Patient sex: M
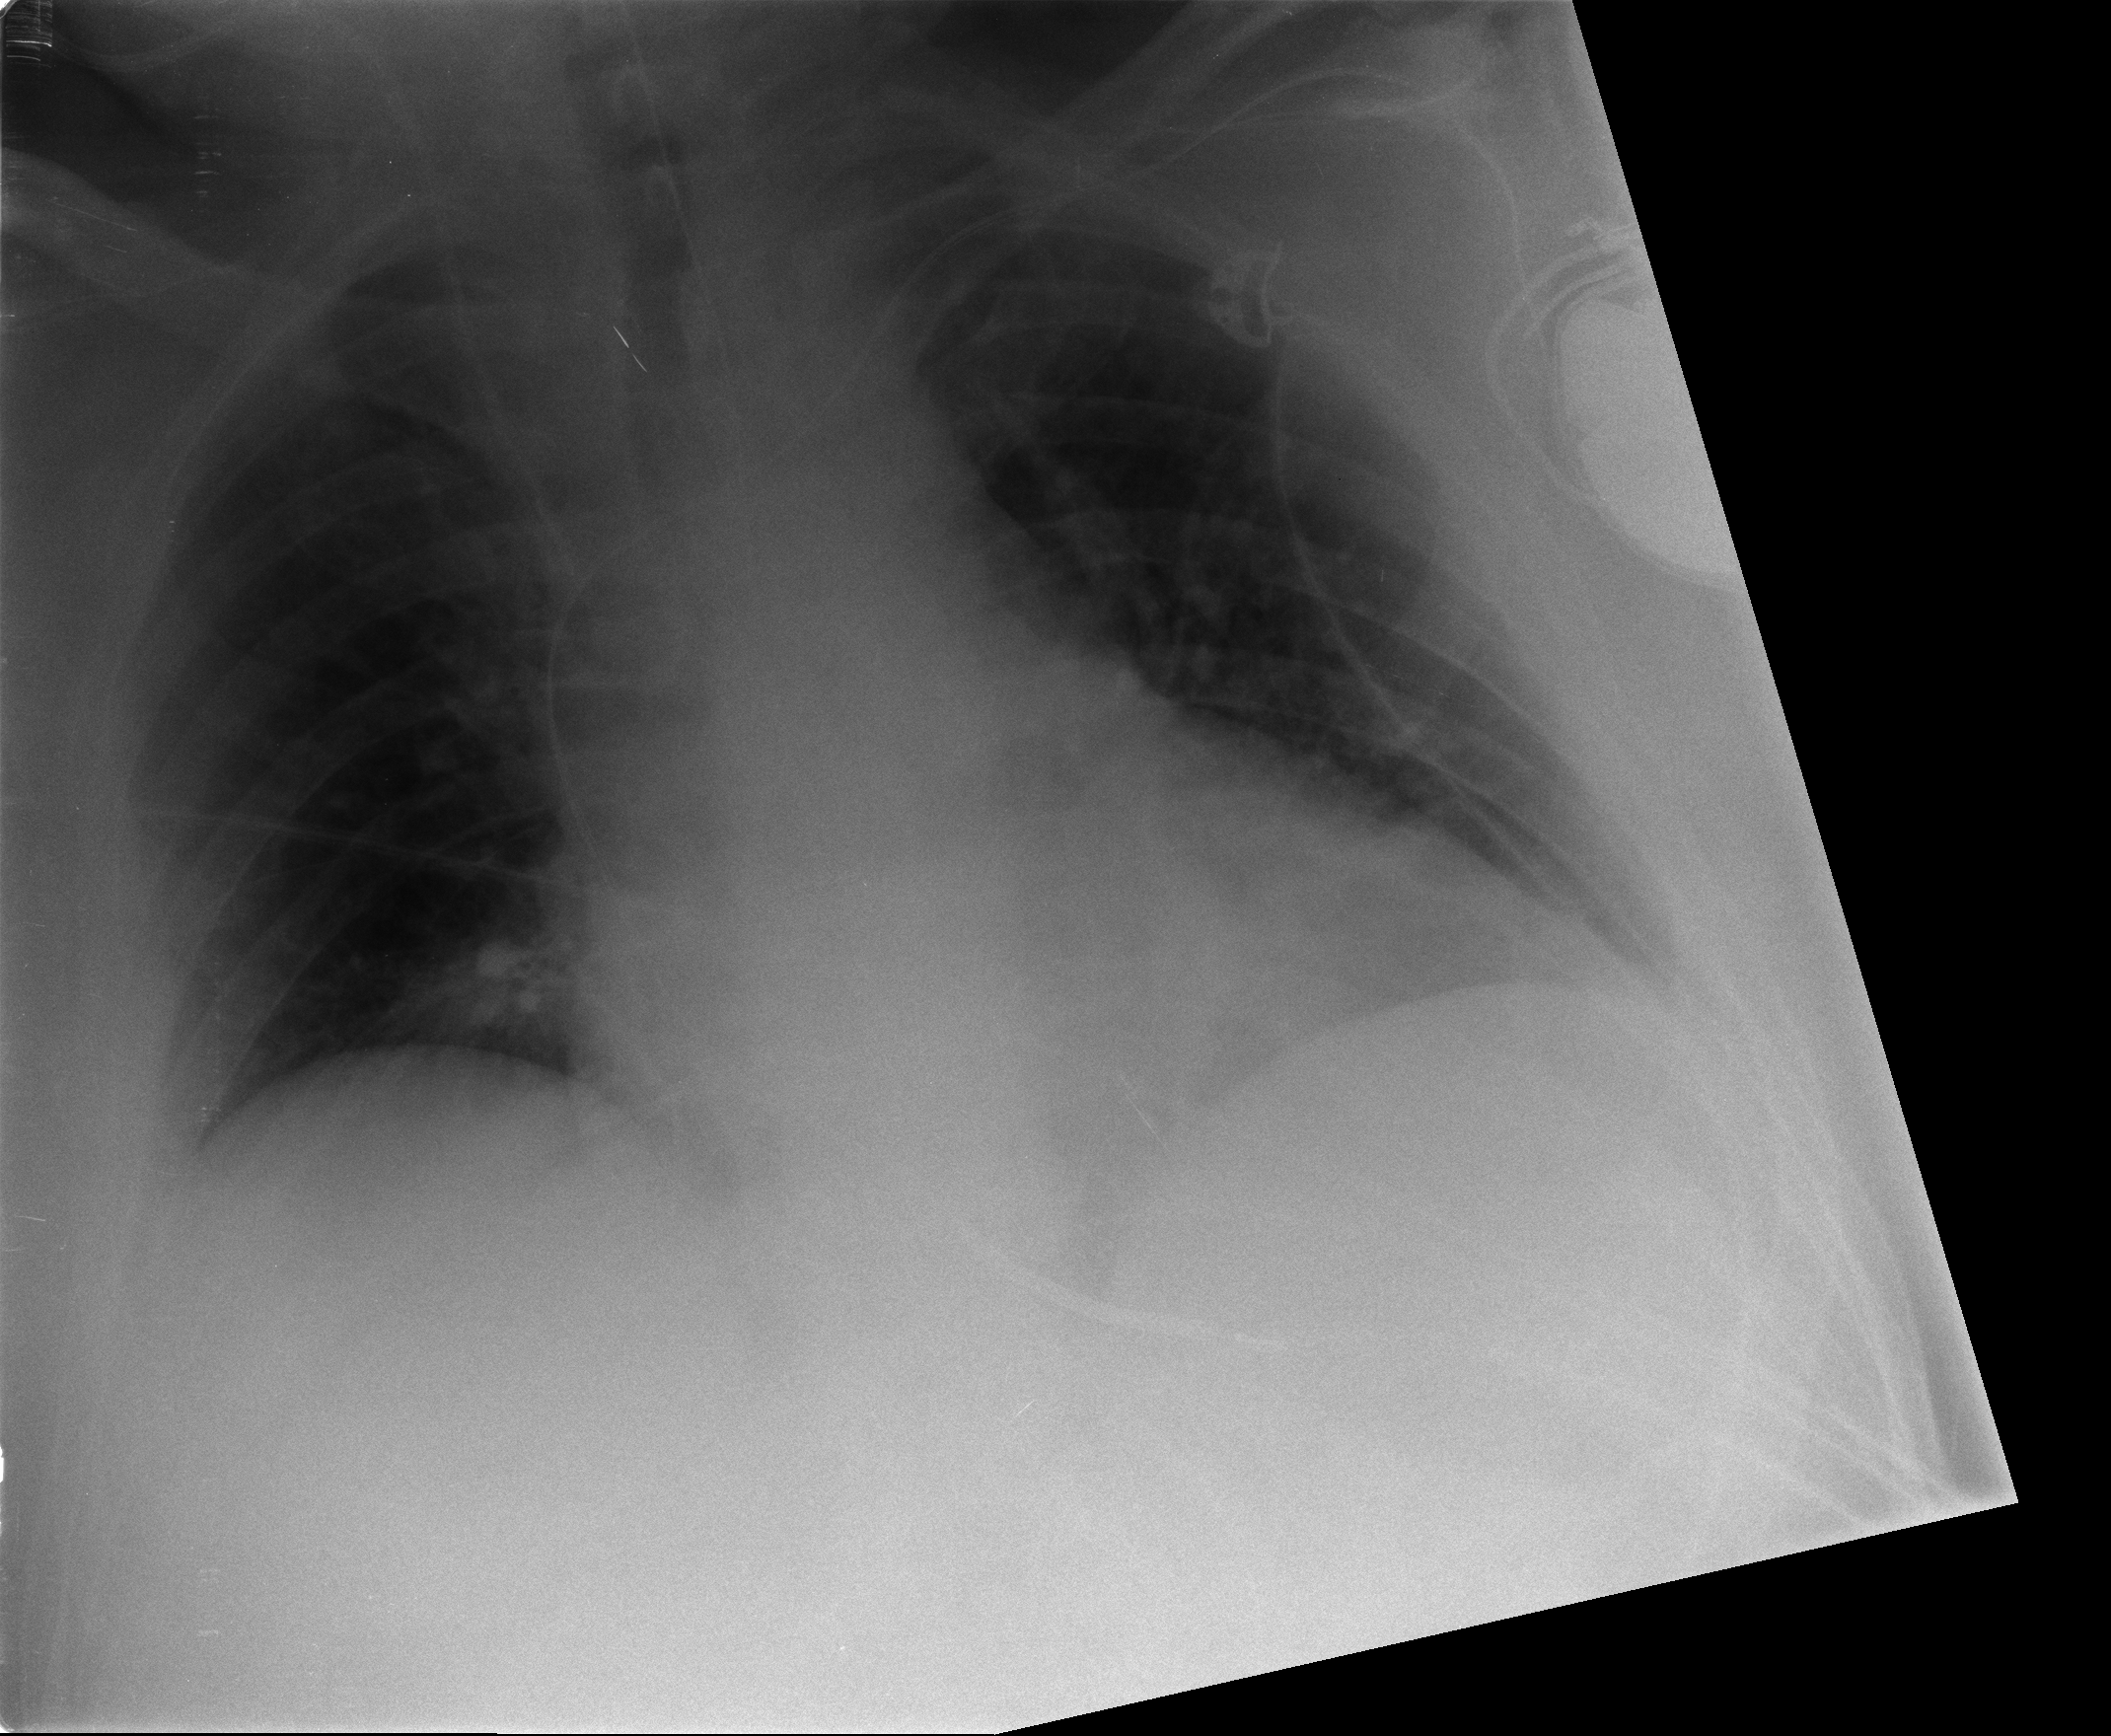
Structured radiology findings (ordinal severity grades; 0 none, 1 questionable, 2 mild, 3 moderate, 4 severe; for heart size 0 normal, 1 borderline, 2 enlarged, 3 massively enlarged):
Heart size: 2
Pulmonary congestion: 2
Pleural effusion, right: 0
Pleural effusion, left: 1
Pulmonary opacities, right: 0
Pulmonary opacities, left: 1
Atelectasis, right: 0
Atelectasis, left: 1